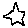
Label: star